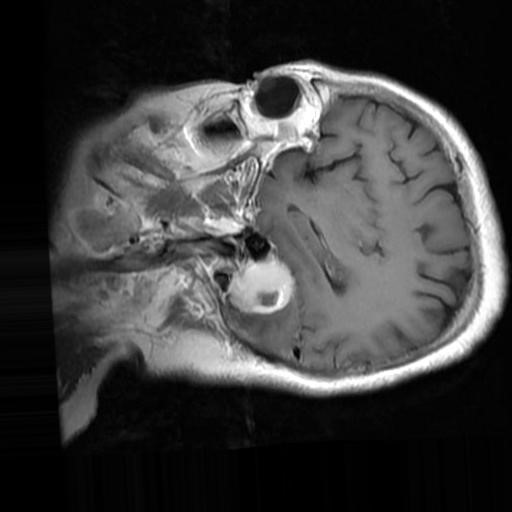
Label: brain_menin